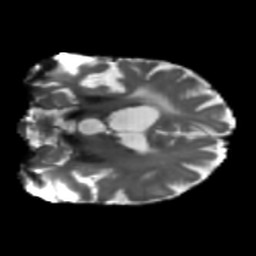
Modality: T2w
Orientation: coronal
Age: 63
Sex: female
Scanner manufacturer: siemens
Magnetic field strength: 3 T
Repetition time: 5.47 s
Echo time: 0.0854 s